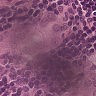
Metastatic tissue present: yes